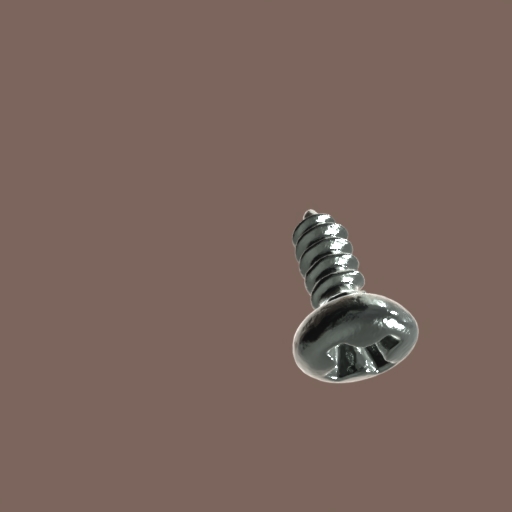
Label: screw